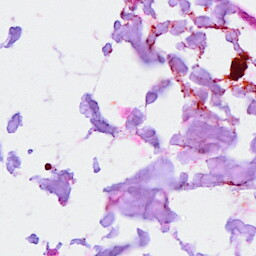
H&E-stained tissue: Breast